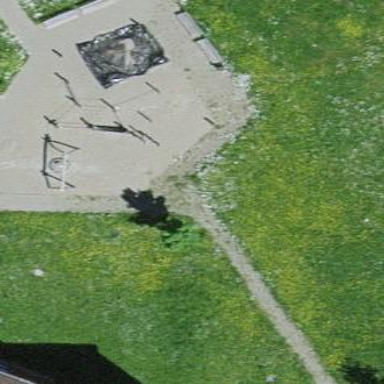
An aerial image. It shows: Playground area for leisure activities on the land.